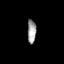
Tissue: prostate
Cell type: T cells
Senescence score: 0.8028
Nuclear area (px): 198
Mean DAPI intensity: 160.439